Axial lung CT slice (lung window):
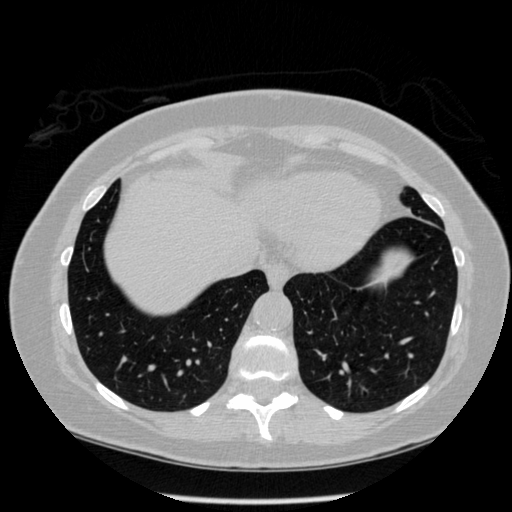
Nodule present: no